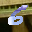
Label: 6